六年级 · 立体几何学
 下面的图形中，( )是正方体的表面展开图.

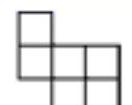
A.

B. $\square 1$
C. $\square \square$
D. $\square \square \square$

答案: C